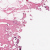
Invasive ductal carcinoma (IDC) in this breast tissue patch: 0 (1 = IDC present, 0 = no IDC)